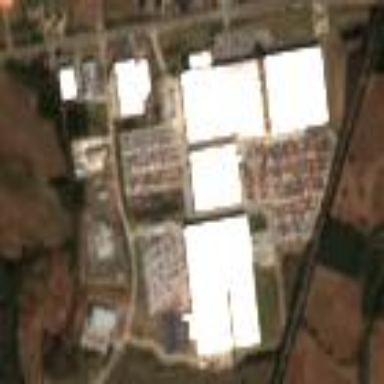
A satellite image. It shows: Industrial area specializing in logistics.